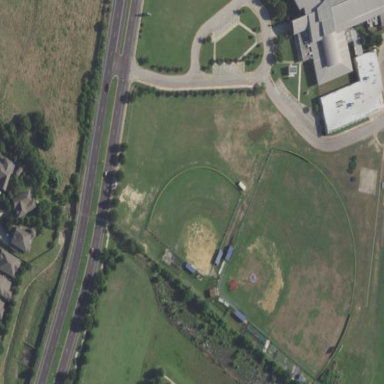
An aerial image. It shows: Grass pitch designated for softball.